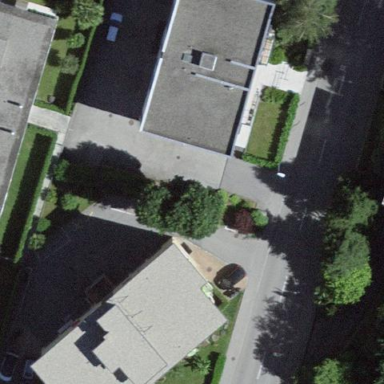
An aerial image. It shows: Image showing building with apartments.